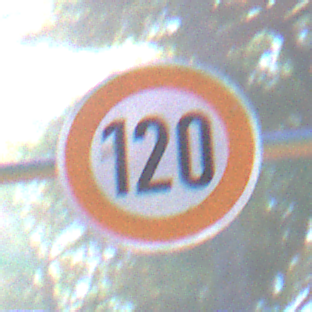
Verkehrszeichen: Geschwindigkeit120
Umgebung: Outdoor, Suburban
Tageszeit: MorningAfternoon
Wetter: Clear
Licht: Natural
Jahreszeit: NotSpecified
Kontrast: HighContrast